Question: I'm trying to scrape website from a job postings data, and the output looks like this:
> [{'job_title': 'Junior Data Scientist','company': '
BBC',
summary': "
We're now seeking a Junior Data Scientist to
come and work with our Marketing & Audiences team in London. The Data
Science team are responsible for designing...", 'link':
'www.jobsite.com',
'summary_text': "Job Introduction
Imagine if Netflix, The Huffington Post, ESPN, and Spotify were all rolled into one....etc
I want to create a dataframe, or a CSV, that looks like this:

right now, this is the loop I'm using:
'''
for page in pages:
source = requests.get('https://www.jobsite.co.uk/jobs?q=data+scientist&start='.format()).text
soup = BeautifulSoup(source, 'lxml')
results = []
for jobs in soup.findAll(class_='result'):
result = {
'job_title': '',
'company': '',
'summary': '',
'link': '',
'summary_text': ''
}
'''
and after using the loop, I just print the results.
What would be a good way to get the output in a dataframe? Thanks!
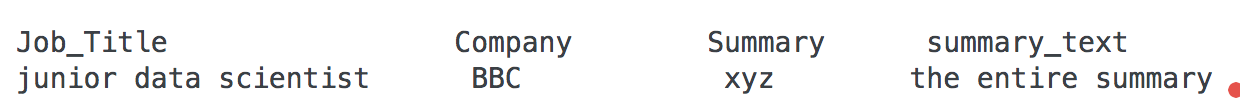
Answer: I think you need to define the number of pages and add that into your url (ensure you have a placeholder for the value which I don't think your code, nor the other answer have). I have done this via extending your url to include a page parameter in the querystring which incorporates a placeholder.
Is your selector of class 'result' correct? You could certainly also use 'for job in soup.select('.job'):'. You then need to define appropriate selectors to populate values. I think it easier to grab all the job links for each page then visit the page and extract the values from a json like string in the page. Add 'Session' to re-use connection.
Explicit waits required to prevent being blocked
'''
import requests
from bs4 import BeautifulSoup as bs
import json
import pandas as pd
import time
headers = { 'User-Agent': 'Mozilla/5.0 (Windows NT 10.0; Win64; x64) AppleWebKit/537.36 (KHTML, like Gecko) Chrome/60.0.3112.113 Safari/537.36'}
results = []
links = []
pages = 3
with requests.Session() as s:
for page in range(1, pages + 1):
try:
url = 'https://www.jobsite.co.uk/jobs?q=data+scientist&start=1&page={}'.format(page)
source = s.get(url, headers = headers).text
soup = bs(source, 'lxml')
links.append([link['href'] for link in soup.select('.job-title a')])
except Exception as e:
print(e, url )
finally:
time.sleep(2)
final_list = [item for sublist in links for item in sublist]
for link in final_list:
source = s.get(link, headers = headers).text
soup = bs(source, 'lxml')
data = soup.select_one('#jobPostingSchema').text #json like string containing all info
item = json.loads(data)
result = {
'Title' : item['title'],
'Company' : item['hiringOrganization']['name'],
'Url' : link,
'Summary' :bs(item['description'],'lxml').text
}
results.append(result)
time.sleep(1)
df = pd.DataFrame(results, columns = ['Title', 'Company', 'Url', 'Summary'])
print(df)
df.to_csv(r'C:\Users\User\Desktop\data.csv', sep=',', encoding='utf-8-sig',index = False )
'''
---
<URL>
---
I can't imagine you want all pages but you could use something similar to:
'''
import requests
from bs4 import BeautifulSoup as bs
import json
import pandas as pd
import time
headers = { 'User-Agent': 'Mozilla/5.0 (Windows NT 10.0; Win64; x64) AppleWebKit/537.36 (KHTML, like Gecko) Chrome/60.0.3112.113 Safari/537.36'}
results = []
links = []
pages = 0
def get_links(url, page):
try:
source = s.get(url, headers = headers).text
soup = bs(source, 'lxml')
page_links = [link['href'] for link in soup.select('.job-title a')]
if page == 1:
global pages
pages = int(soup.select_one('.page-title span').text.replace(',',''))
except Exception as e:
print(e, url )
finally:
time.sleep(1)
return page_links
with requests.Session() as s:
links.append(get_links('https://www.jobsite.co.uk/jobs?q=data+scientist&start=1&page=1',1))
for page in range(2, pages + 1):
url = 'https://www.jobsite.co.uk/jobs?q=data+scientist&start=1&page={}'.format(page)
links.append(get_links(url, page))
final_list = [item for sublist in links for item in sublist]
for link in final_list:
source = s.get(link, headers = headers).text
soup = bs(source, 'lxml')
data = soup.select_one('#jobPostingSchema').text #json like string containing all info
item = json.loads(data)
result = {
'Title' : item['title'],
'Company' : item['hiringOrganization']['name'],
'Url' : link,
'Summary' :bs(item['description'],'lxml').text
}
results.append(result)
time.sleep(1)
df = pd.DataFrame(results, columns = ['Title', 'Company', 'Url', 'Summary'])
print(df)
df.to_csv(r'C:\Users\User\Desktop\data.csv', sep=',', encoding='utf-8-sig',index = False )
'''